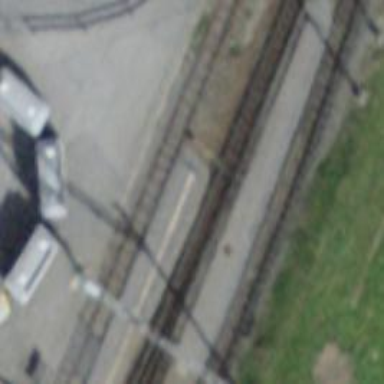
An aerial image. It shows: Railway switch.